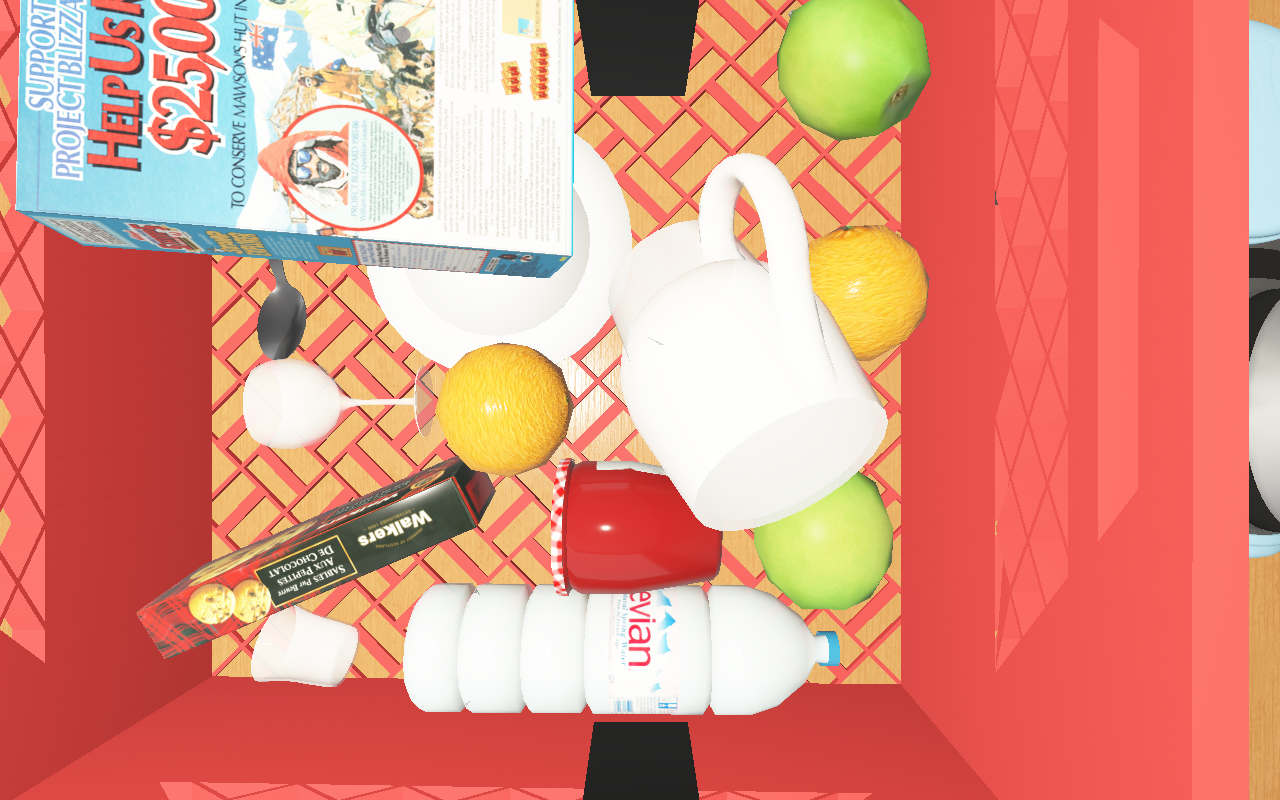
Objects in the scene:
carafe
water bottle
apple
apple
orange
orange
spoon
glass
wineglass